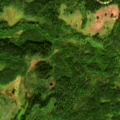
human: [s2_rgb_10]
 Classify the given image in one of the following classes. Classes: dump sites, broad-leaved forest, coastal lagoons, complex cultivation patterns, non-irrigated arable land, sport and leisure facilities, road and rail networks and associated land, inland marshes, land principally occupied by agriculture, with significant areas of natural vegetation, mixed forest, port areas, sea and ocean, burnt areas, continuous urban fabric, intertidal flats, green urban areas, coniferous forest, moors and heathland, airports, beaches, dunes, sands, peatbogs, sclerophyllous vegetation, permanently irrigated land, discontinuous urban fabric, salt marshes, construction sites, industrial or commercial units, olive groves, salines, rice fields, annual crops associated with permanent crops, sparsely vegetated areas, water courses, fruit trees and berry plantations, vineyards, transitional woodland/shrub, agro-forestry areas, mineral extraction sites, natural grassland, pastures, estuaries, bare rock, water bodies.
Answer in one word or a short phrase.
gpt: coniferous forest, mixed forest, transitional woodland/shrub